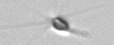
Label: Calciopappus